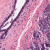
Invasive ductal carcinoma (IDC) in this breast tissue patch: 0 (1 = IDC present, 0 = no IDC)